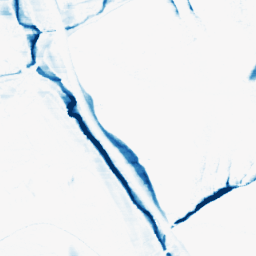
Category: morphological
Decomposition family: morphological_rect
Decomposition parameters: operation: closing
width: 20
height: 3
Upsampling method: bilinear
Upsampling parameters: scale: 4
Upsampling scale: 4